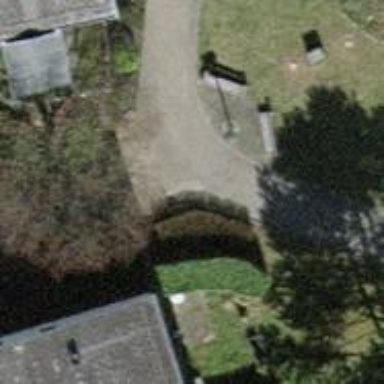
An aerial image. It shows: Footway made of paving stones.